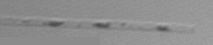
Label: Leptocylindrus